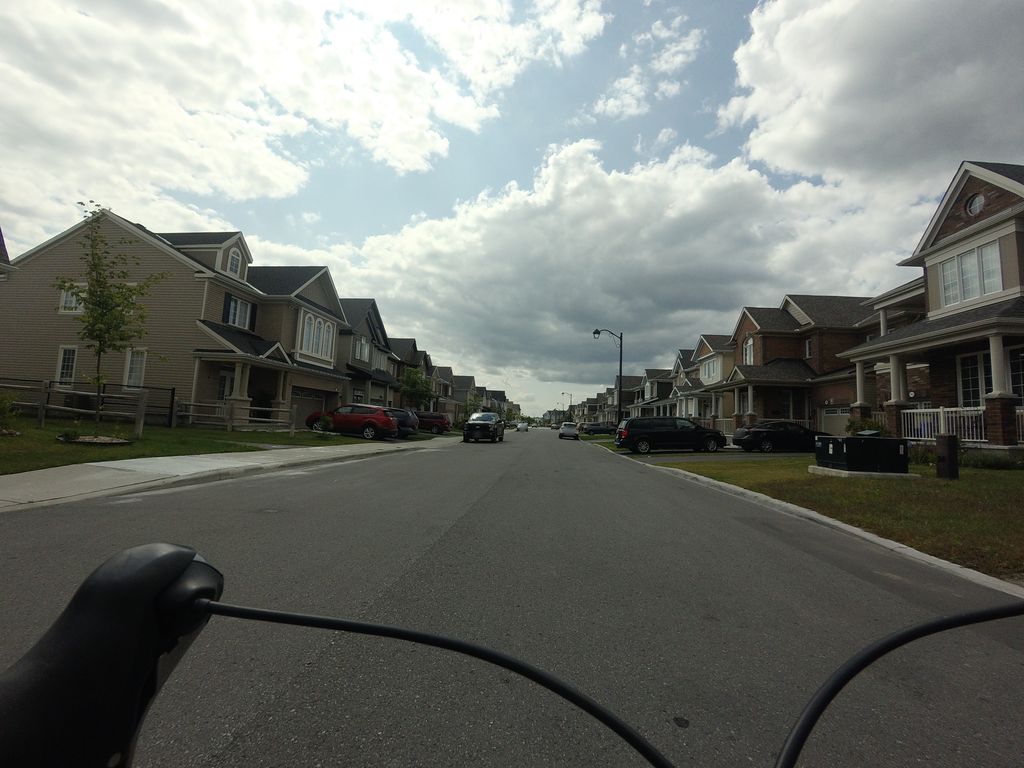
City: ottawa-gatineau